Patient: sex M, age 34
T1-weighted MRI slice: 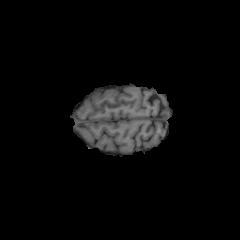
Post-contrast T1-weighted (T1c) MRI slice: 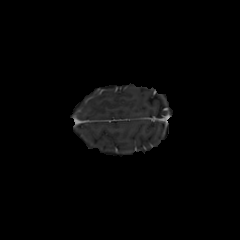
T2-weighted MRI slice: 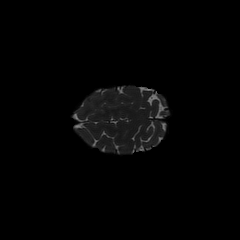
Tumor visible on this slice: no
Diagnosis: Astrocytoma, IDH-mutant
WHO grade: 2